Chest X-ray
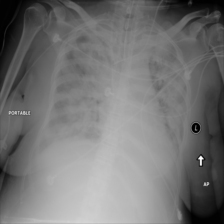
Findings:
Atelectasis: positive
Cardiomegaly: positive
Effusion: positive
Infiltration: positive
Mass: negative
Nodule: negative
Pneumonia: negative
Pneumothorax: negative
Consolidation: positive
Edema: negative
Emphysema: negative
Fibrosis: negative
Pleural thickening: negative
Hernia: negative